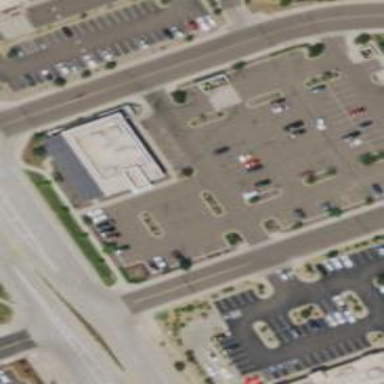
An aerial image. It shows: Parking space.